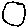
Label: circle